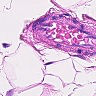
Metastatic tissue present: no